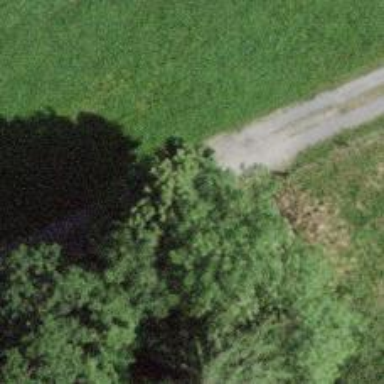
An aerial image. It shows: Bench.